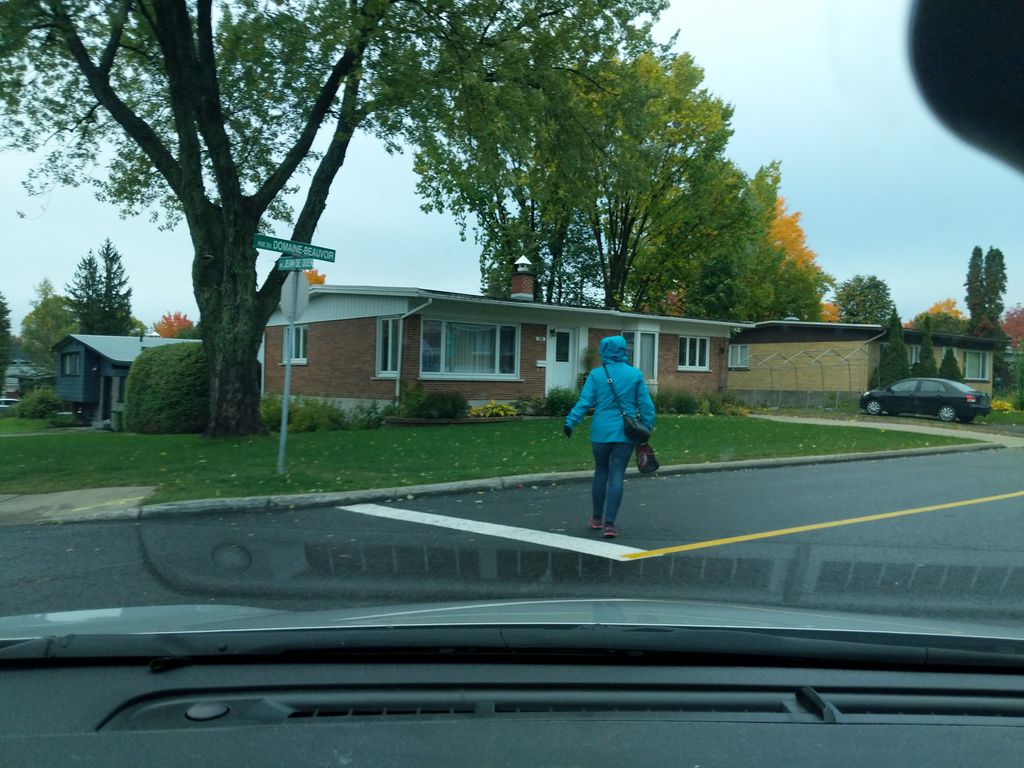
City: quebec_city